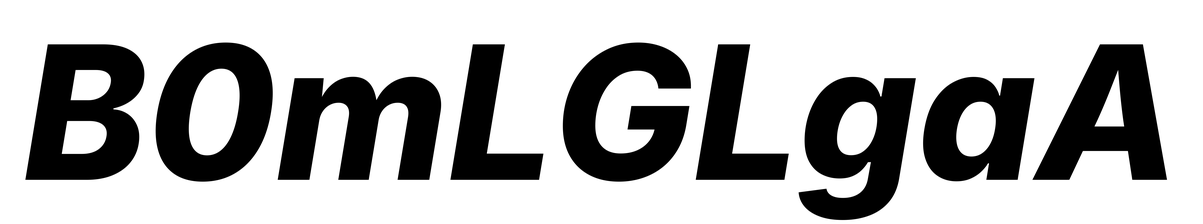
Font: Inter-Italic_ExtraBold_Italic